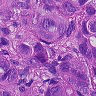
Metastatic tissue present: yes